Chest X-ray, PA view. Patient: 36 years old, sex F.
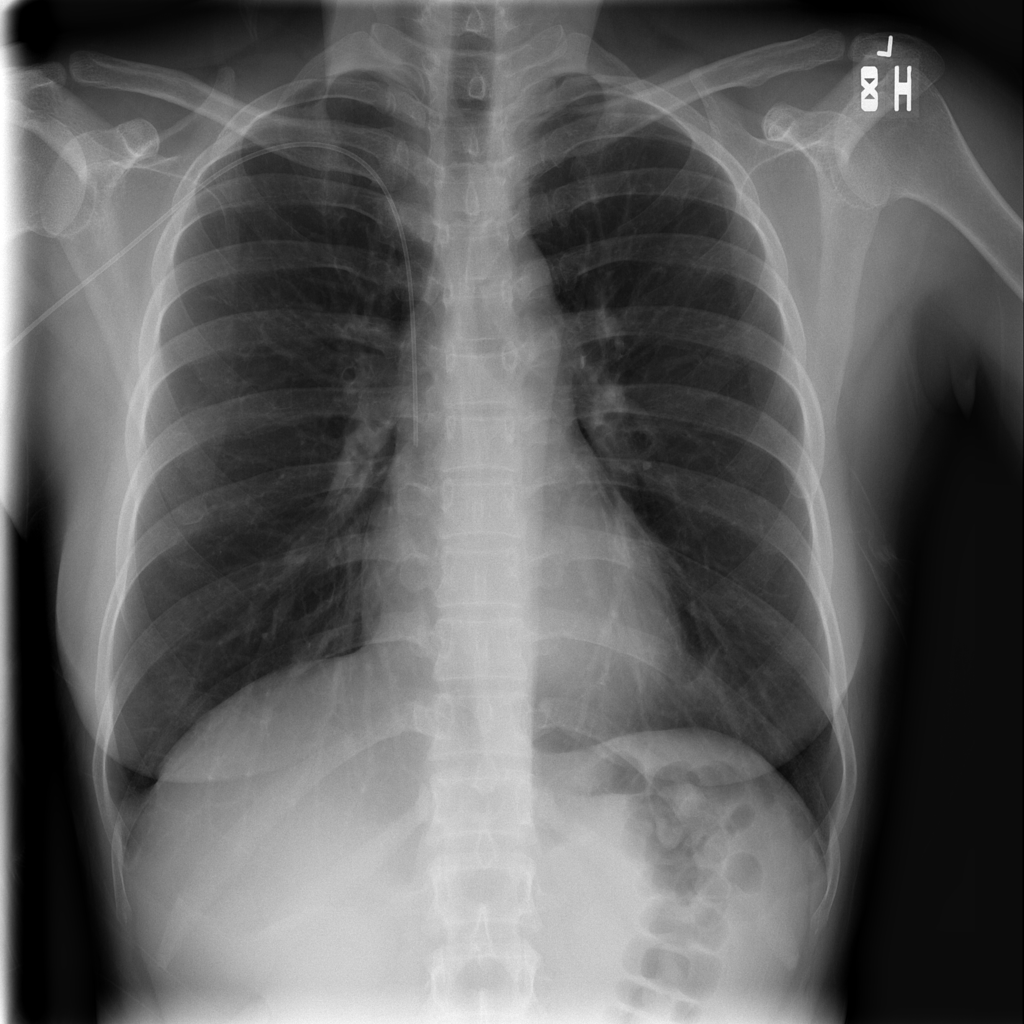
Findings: No Finding